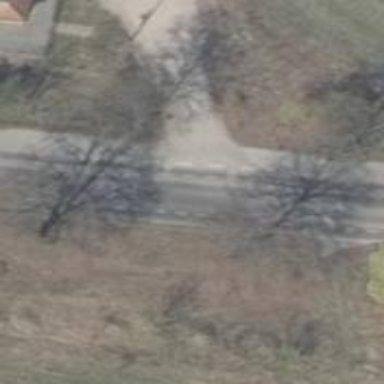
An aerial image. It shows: Sidewalk along the footway.